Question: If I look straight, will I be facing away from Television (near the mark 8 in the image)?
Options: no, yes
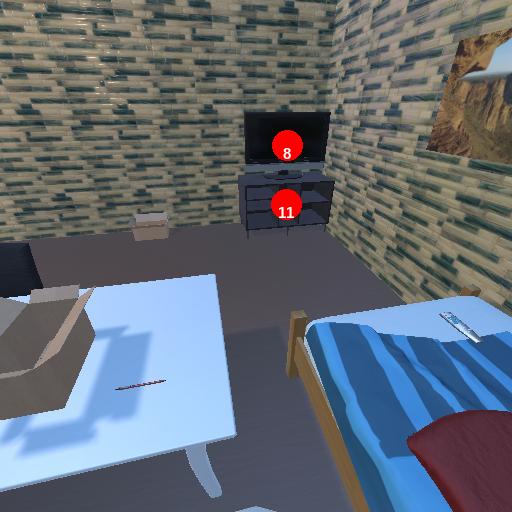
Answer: no